Field crop: tomato
Growth stage: 2
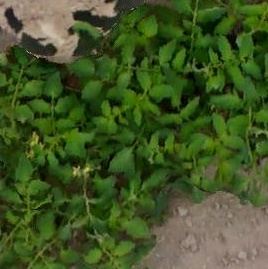
Species: tomato